Question: Ok, So I have the following database schema

And the relation is a one-to-many relation (one Album can have many Images)
The mapping looks something like this:
'''
<property name="NumID"...>
<.../>
</property>
<set name="Images" inverse="true" cascade="delete" generic="true">
<key>
<column name="AlbumID" />
</key>
<one-to-many class="Images" />
</set>
'''
And the default fetching is set to lazy
Now to the problem:
I want to load the album that holds a picture (to which I know the )
And I would do this with the following SQL:
'''
select * from Images img
join Albums alb
on alb.NumId = img.AlbumId
where img.NumID = 1026
'''
But how would I do it in NHibernate? Of course I have tried in a bunch of different ways with different level of success, but nothing that is as simple as the SQL it selves.
As a aggravating factor I do need the object (Album) as a whole (or at least I need both the and the , not lazy loaded)
I have tried this:
'''
/* 1 */
var tmp1 = session.QueryOver<Images>()
.Where(i => i.NumID == ImageID) //The ImageID is for example 1026
.JoinQueryOver(i => i.Album)
.Select(x => x.Album)
.List<Album>();
// Decent to read, but this only loads the NumID from the album
/* 2 */
var tmp2 = session.Query<Images>()
.Join(DBContext.GetQuery<Albums>(), i => i.Albums.NumID, a => a.NumID,
(imgAlias, albAlias) => new {imgAlias, albAlias})
.Where(x => x.imgAlias.NumID == ImageID) //ImageID = 1026
.Select(x => x.albAlias).ToList();
// This one actually works, but it's almost totally unreadable!
'''
How is it supposed to be done?
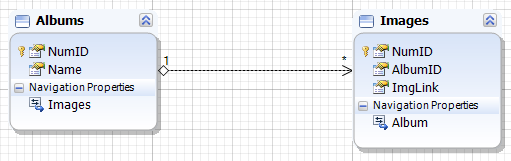
Answer: The way - is to use
'''
// subquery returning the ALBUM ID
var sq = QueryOver.Of()
.Where(i => i.NumID == ImageID) //The ImageID is for example 1026
.Select(i => i.Album.Id); // here we return the Album.ID (column AlbumID)
// just Albums with searched Image
var query = QueryOver.Of<Album>()
.WithSubquery
.WhereProperty(a => a.Id)
.In(sq)
...
.List<Album>();
'''
The biggest advantage is, that the 'Album' result (SELECT) is '(not joined with multi Images)' - so we can easily use paging:
'''
...
.Take(50)
.Skip(50)
.List<Album>();
'''
Check some other subquery <URL>